九年级 · 度量几何学
如图, $P A 、 P B$ 是 $\odot O$ 的两条切线, $A 、 B$ 是切点, 若 $\angle A P B=60^{\circ}, P O=2$, 则 $\odot O$ 的半径等于 \$ \qquad \$

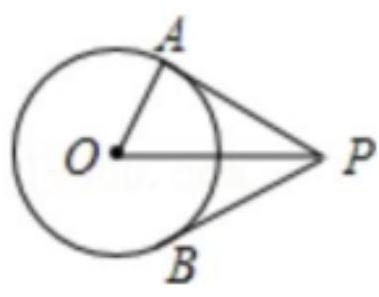
答案: 1
解析: 【分析】

本题考查了切线长定理、切线的性质和直角三角形的性质, 是基础知识, 要熟练掌握.根据切线的性质求得 $\angle A P O=30^{\circ}, \angle P A O=90^{\circ}$, 再由直角三角形的性质得 $A O=1$.

【解答】

解: $\because P A 、 P B$ 是 $\odot O$ 的两条切线,
$\therefore \angle A P O=\angle B P O=\frac{1}{2} \angle A P B, \angle P A O=90^{\circ}$

$\because \angle A P B=60^{\circ}$,

$\therefore \angle A P O=30^{\circ}$,

$\because P O=2$,

$\therefore A O=1$.

故答案为 1.